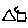
Label: triangle